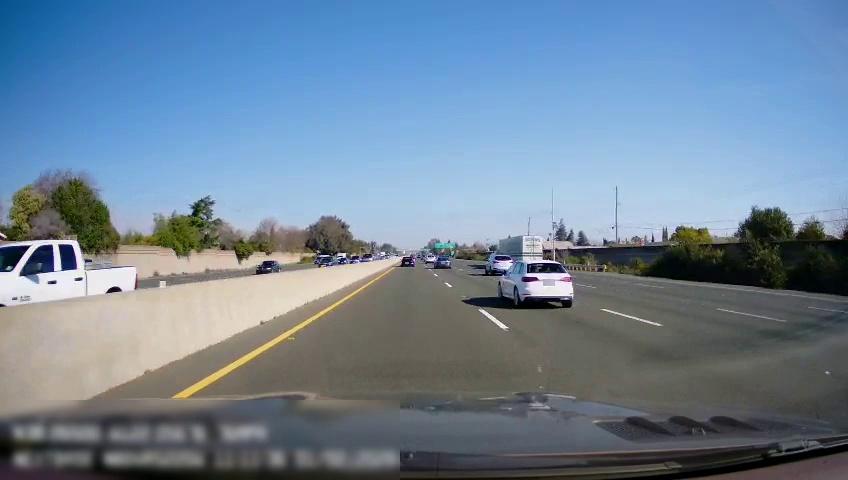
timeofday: Day
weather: Sunny
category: Drivable Space
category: Drivable Space
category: Vehicles | Car
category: Vehicles | Car
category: Vehicles | Car
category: Vehicles | Car
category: Vehicles | Truck
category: Vehicles | Car
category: Vehicles | Truck
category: Vehicles | Car
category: Vehicles | Truck
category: Vehicles | Other LV
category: Vehicles | SUV
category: Vehicles | Car
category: Vehicles | Car
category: Vehicles | SUV
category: Lanes | Alternate Lane
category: Lanes | Current Lane
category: Lanes | Current Lane
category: Lanes | Alternate Lane
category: Lanes | Alternate Lane
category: Lanes | Opposite Lane